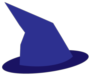
witch hat